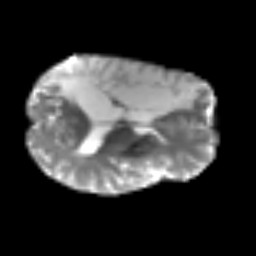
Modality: T2w
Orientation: axial
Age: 40
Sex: male
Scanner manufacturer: siemens
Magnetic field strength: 3 T
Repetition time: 3.2 s
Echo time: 0.081 s